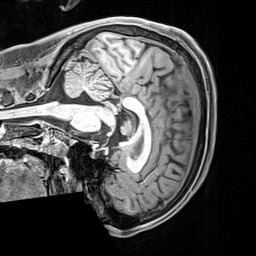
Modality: T1w
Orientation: sagittal
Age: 22
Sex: male
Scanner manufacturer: siemens
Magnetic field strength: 3 T
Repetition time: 2.4 s
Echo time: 0.00217 s